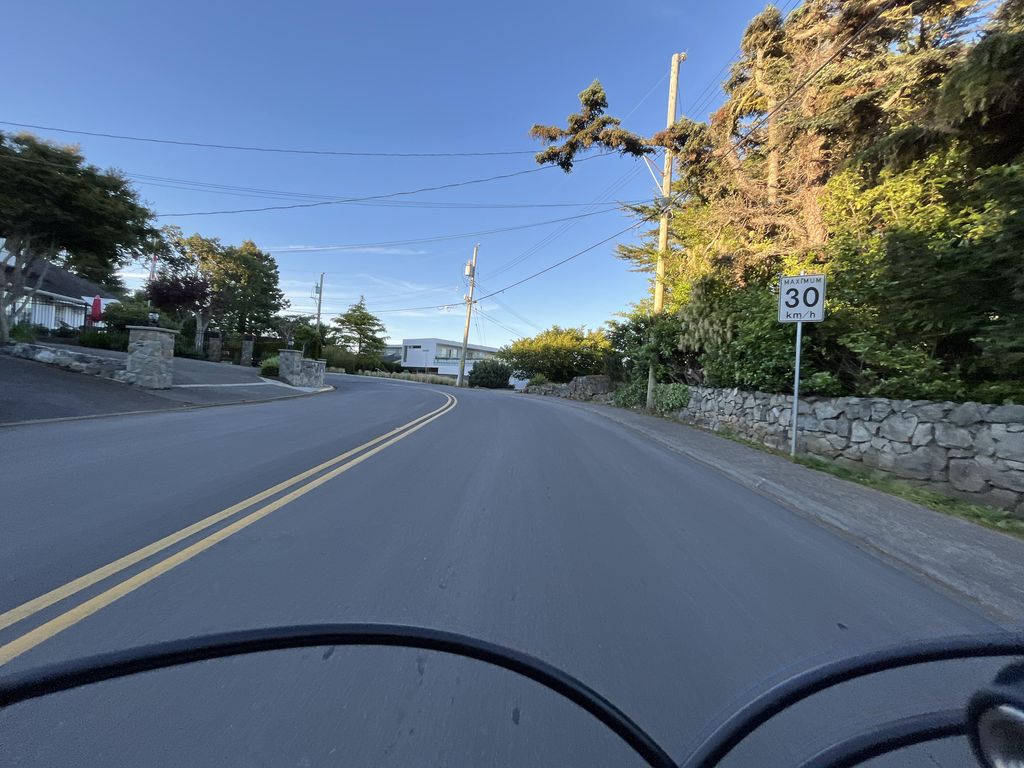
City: victoria